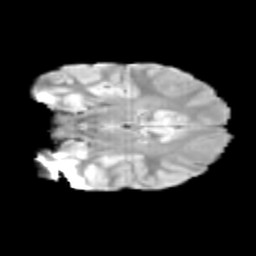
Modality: T2w
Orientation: coronal
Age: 11
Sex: female
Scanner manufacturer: siemens
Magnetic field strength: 3 T
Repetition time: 3.8 s
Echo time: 0.07 s